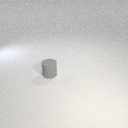
small gray rubber cylinder